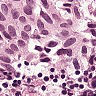
Metastatic tissue present: yes